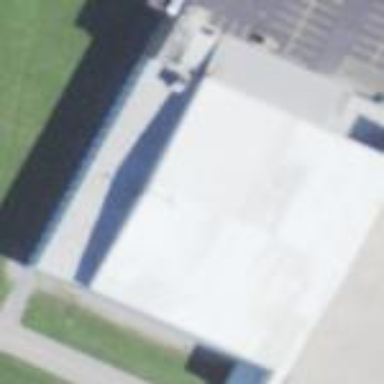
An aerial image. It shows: Building designed as airport hangar.